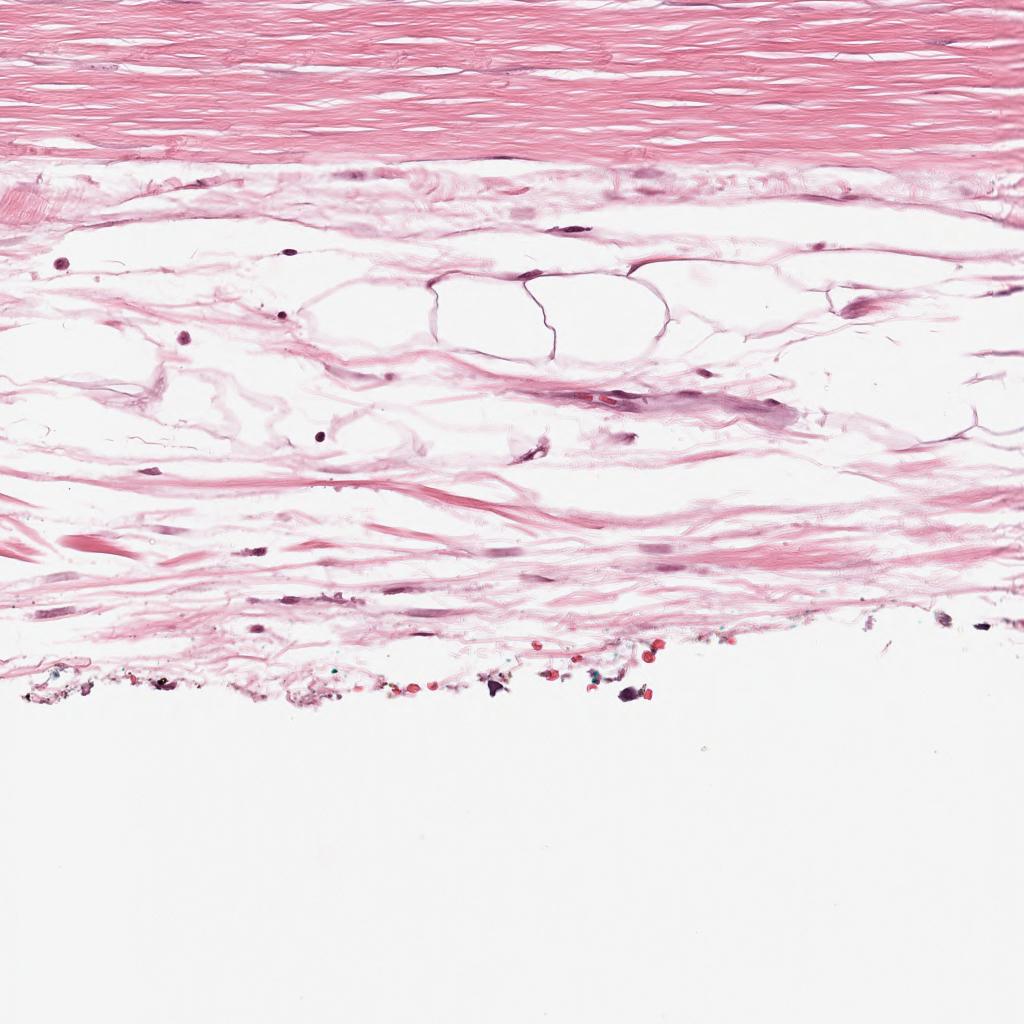
Label: Non-Tumor